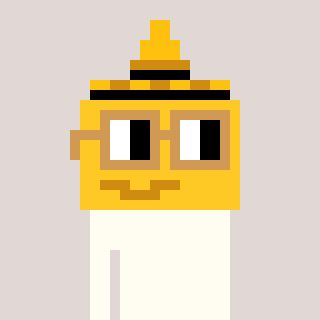
a pixel art character with square brown glasses, a mustard-shaped head and a darkpink-colored body on a warm background